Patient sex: M
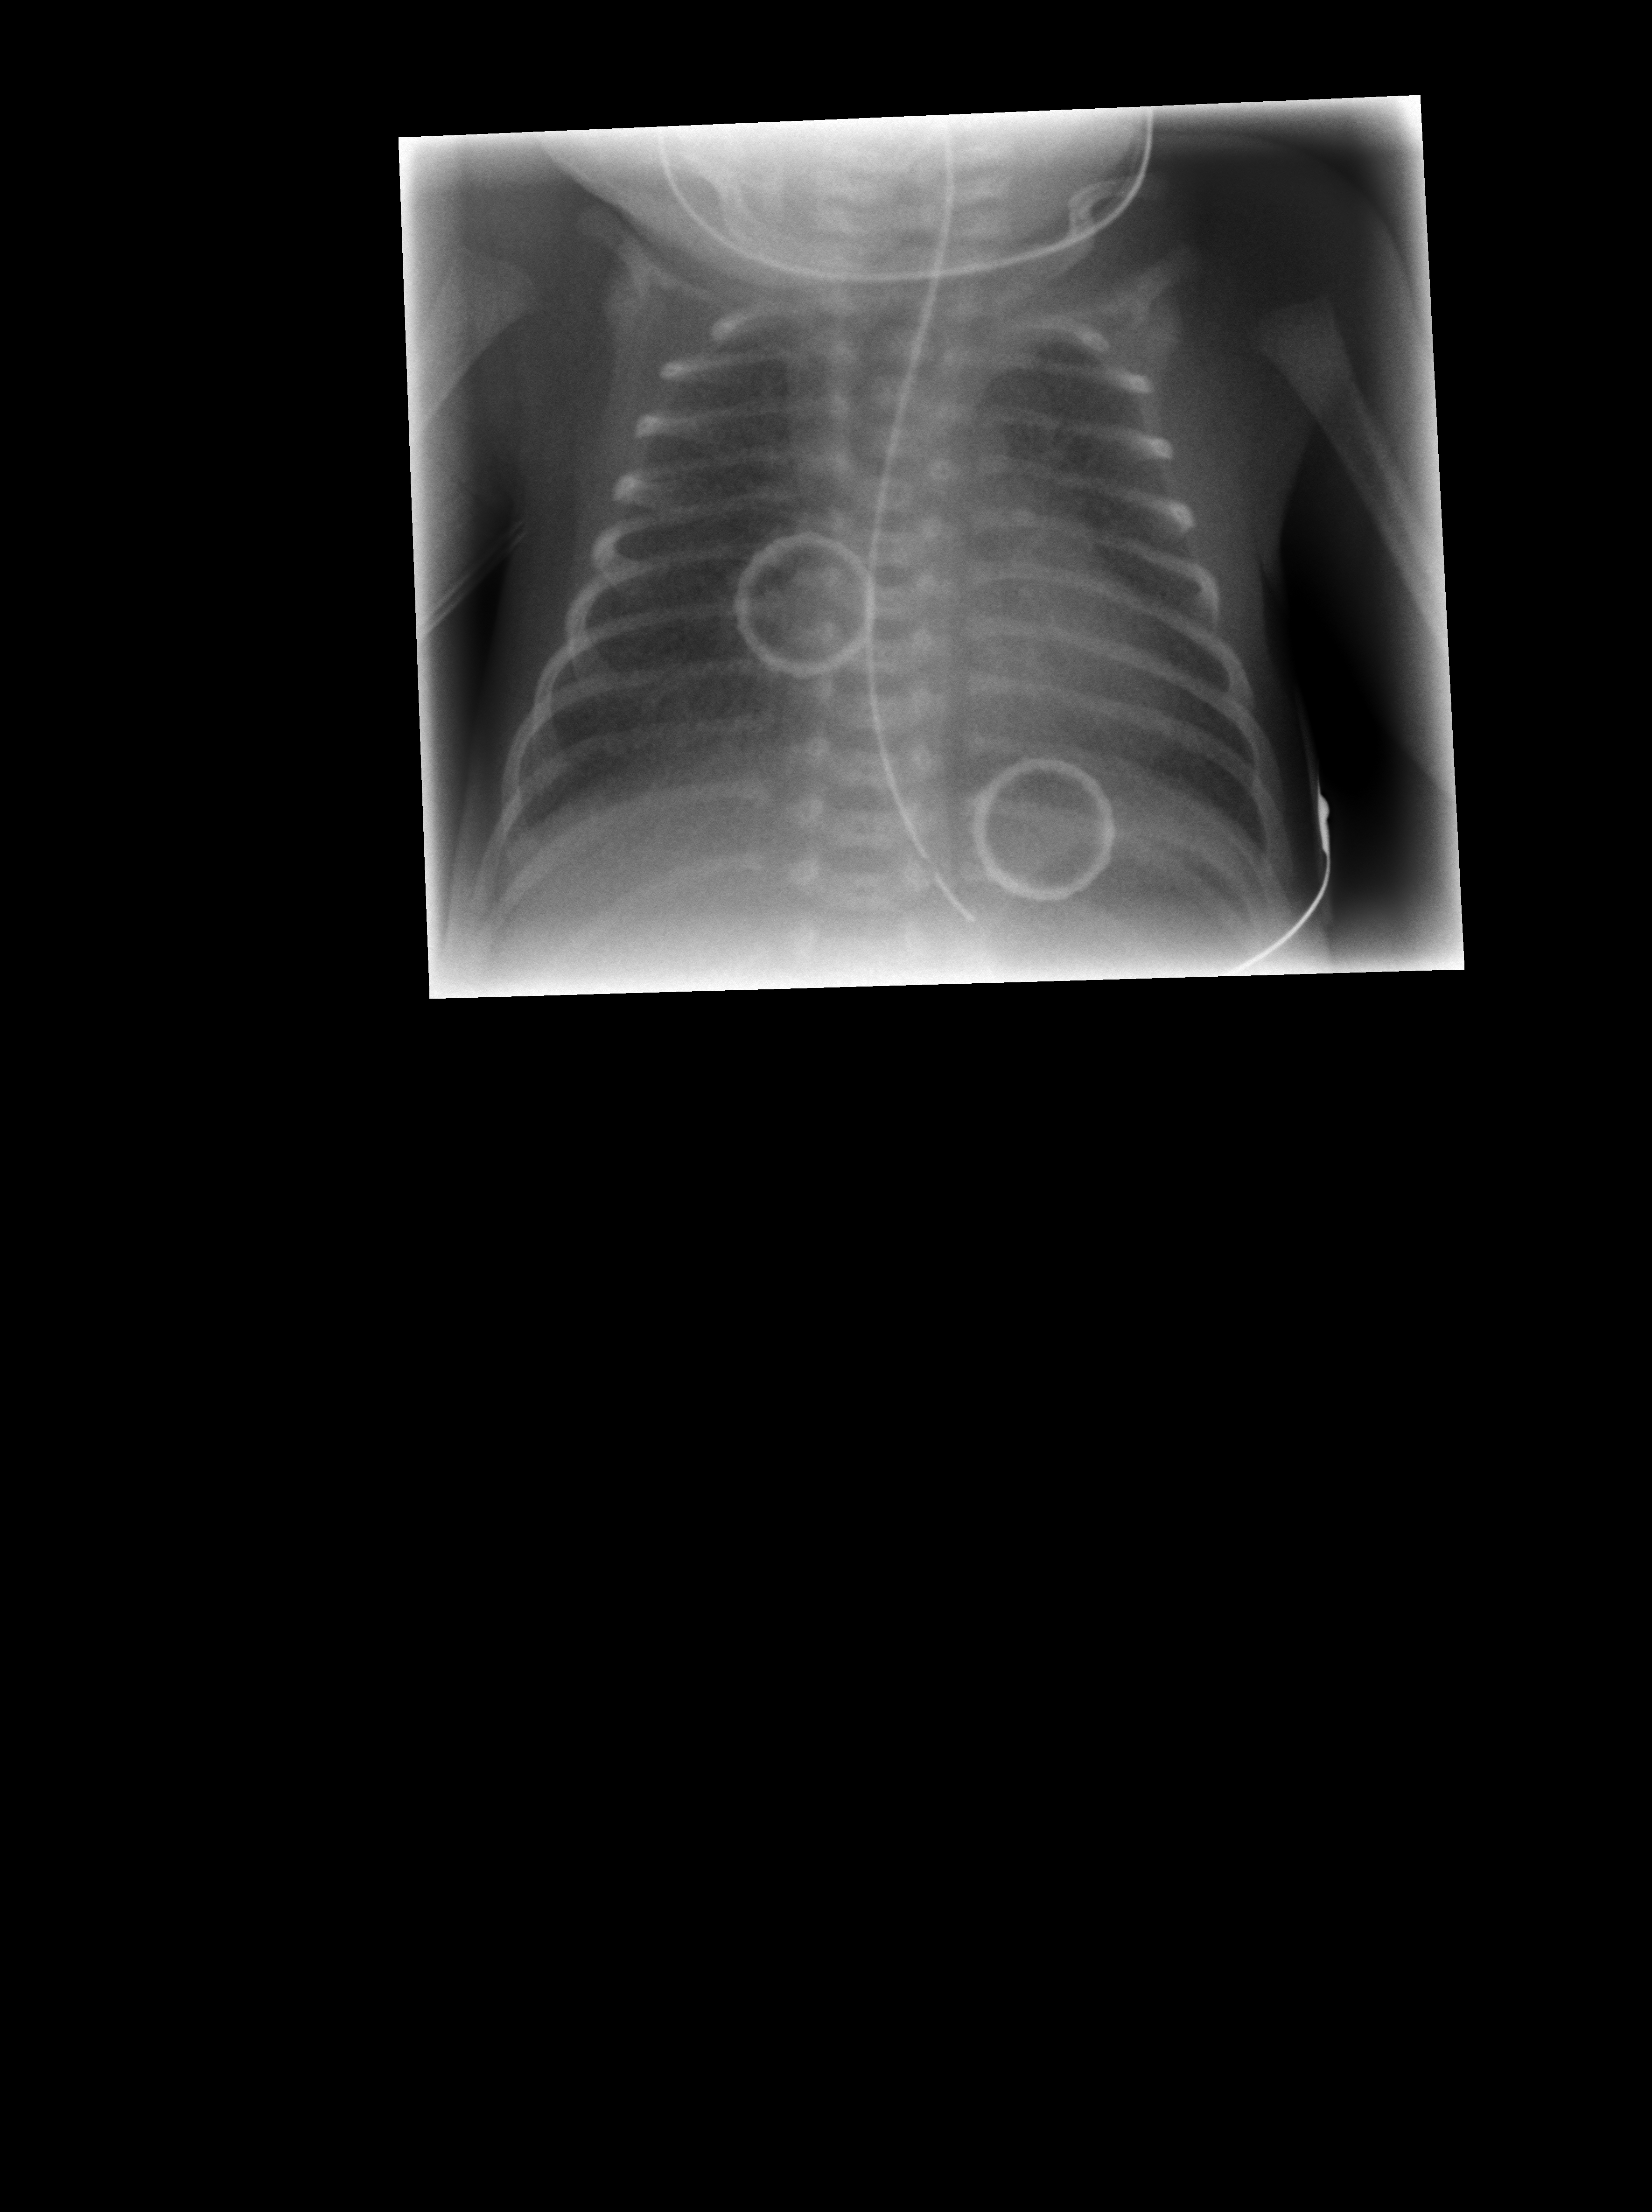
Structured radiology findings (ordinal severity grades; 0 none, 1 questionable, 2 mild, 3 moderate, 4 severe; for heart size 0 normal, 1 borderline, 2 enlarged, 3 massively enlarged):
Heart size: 0
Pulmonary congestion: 0
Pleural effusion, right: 0
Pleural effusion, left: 0
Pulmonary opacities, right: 0
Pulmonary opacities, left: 0
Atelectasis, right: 2
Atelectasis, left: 0